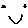
Label: smiley face